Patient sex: F
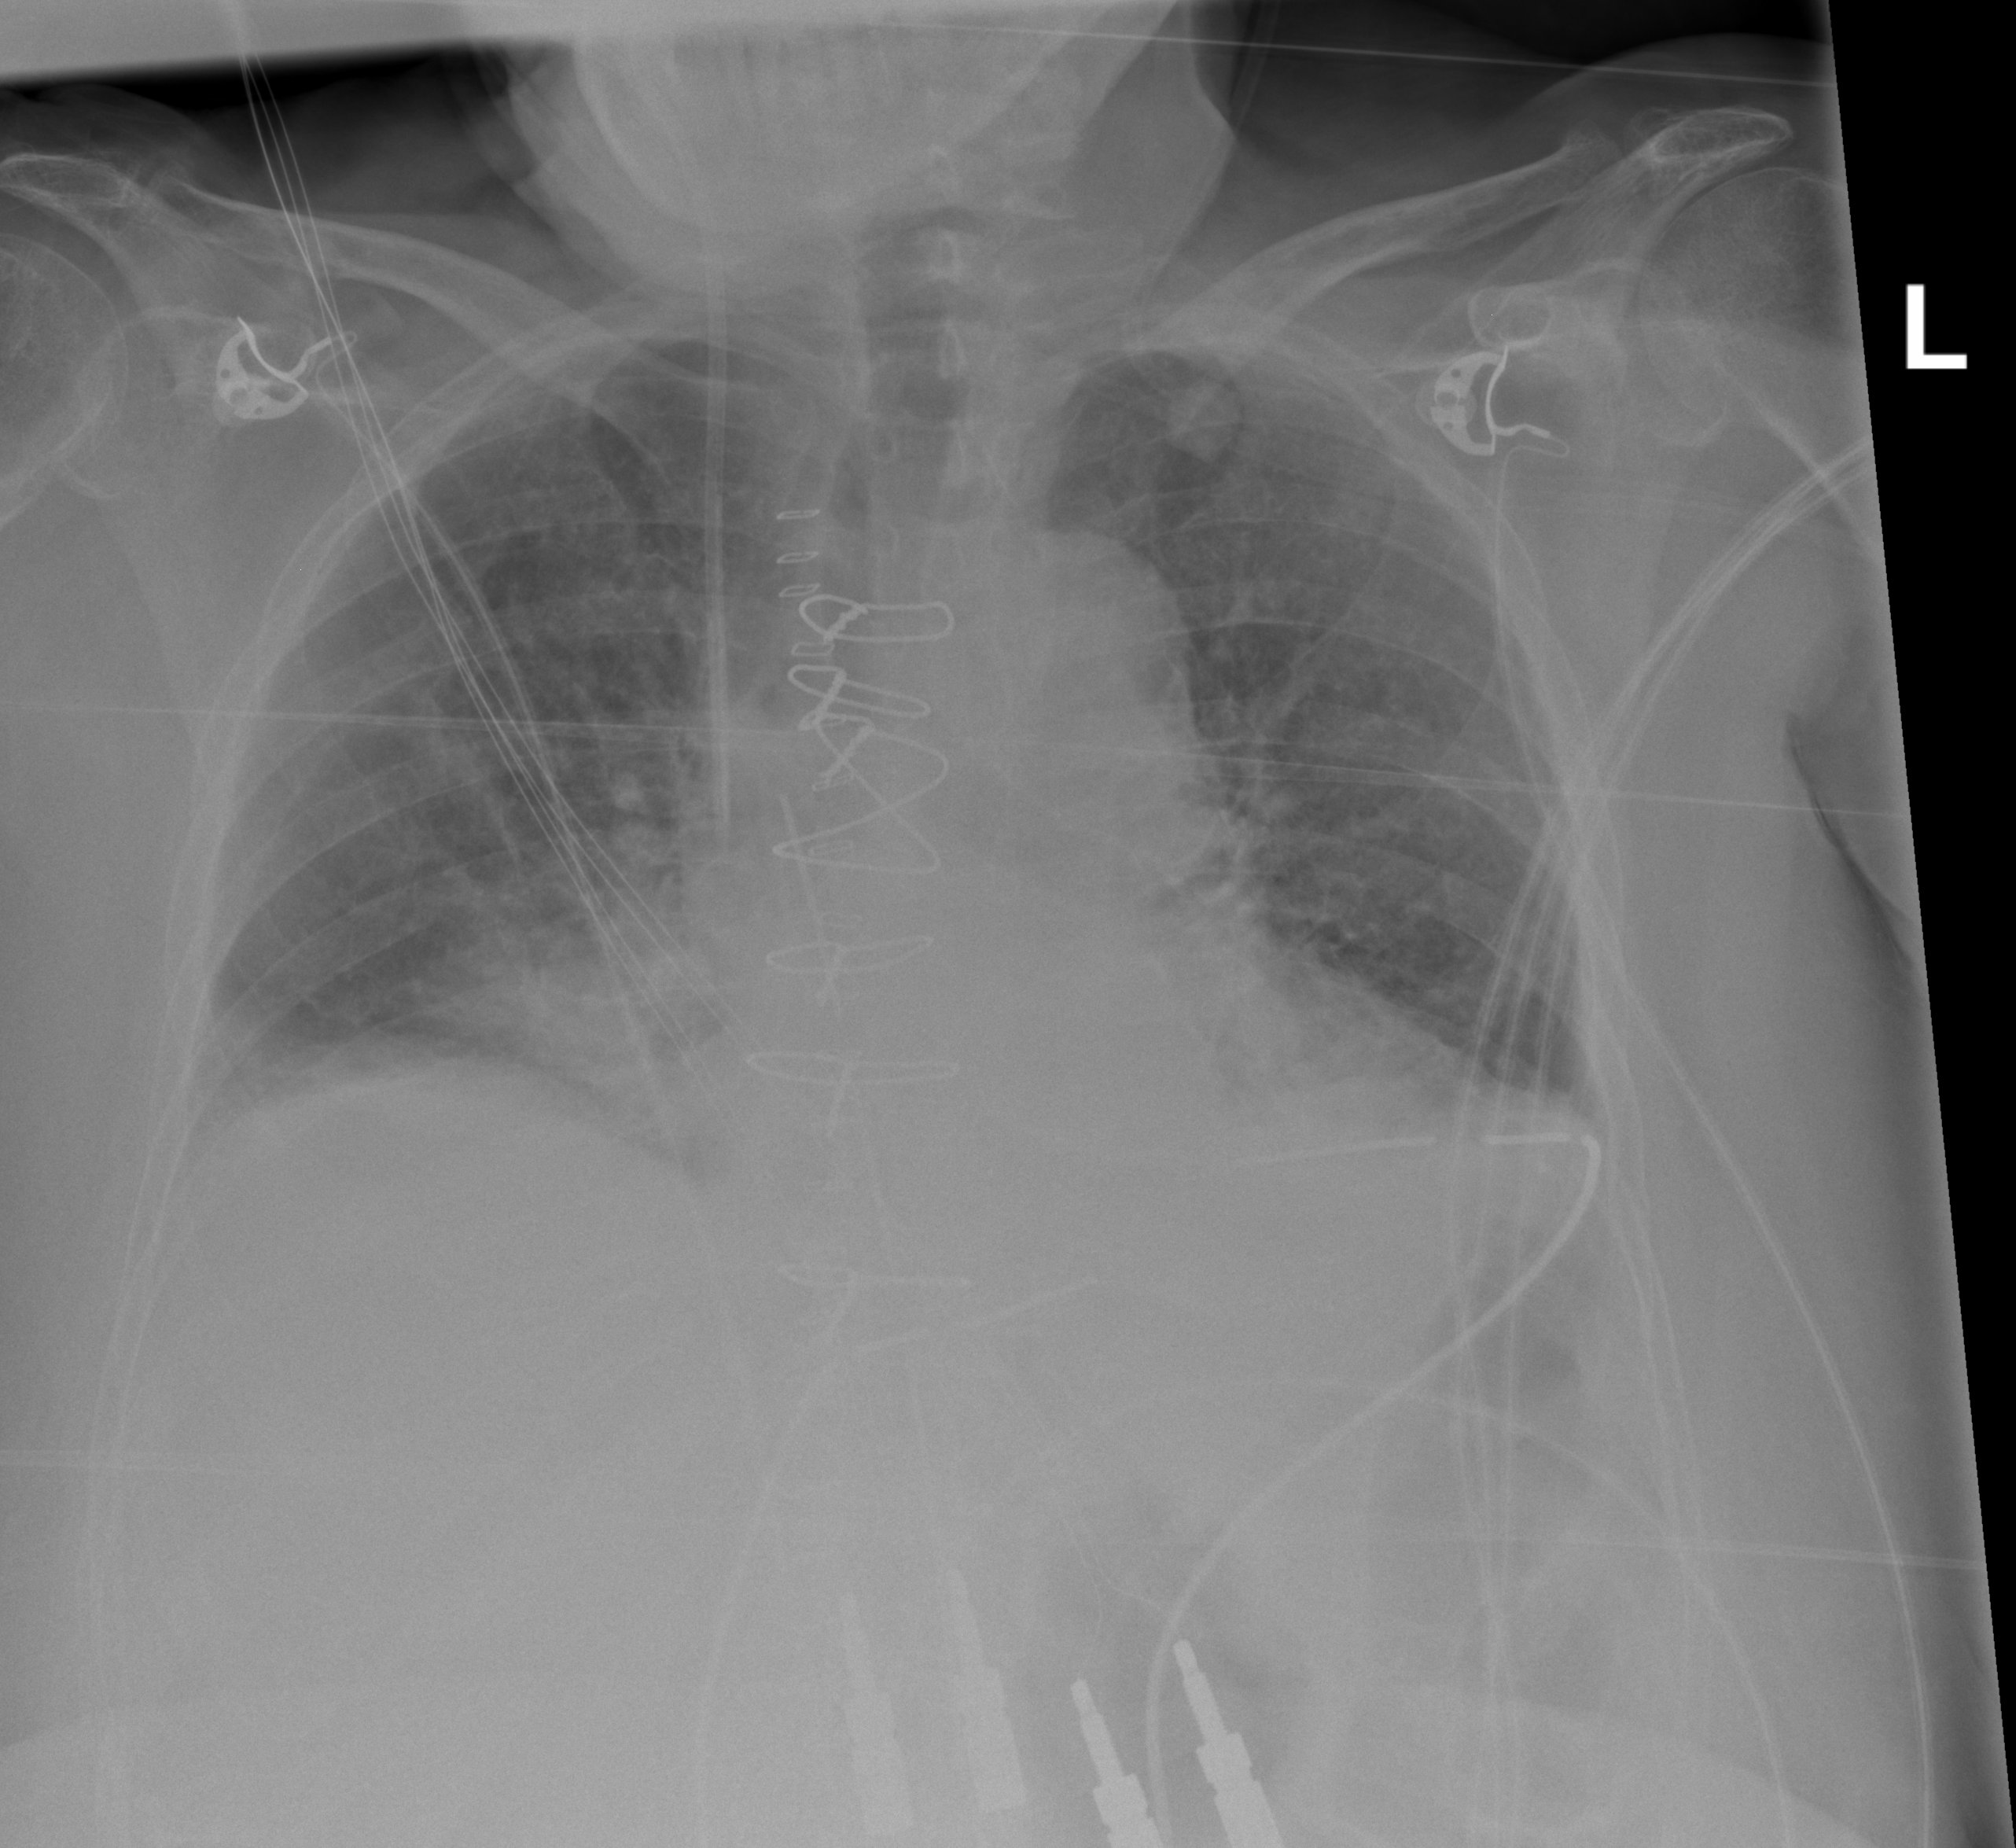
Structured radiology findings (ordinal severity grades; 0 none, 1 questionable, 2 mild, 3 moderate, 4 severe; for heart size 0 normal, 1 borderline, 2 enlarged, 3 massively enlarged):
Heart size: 0
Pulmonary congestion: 2
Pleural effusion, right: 2
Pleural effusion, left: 2
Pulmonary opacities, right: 2
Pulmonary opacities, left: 0
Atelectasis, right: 2
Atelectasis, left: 2